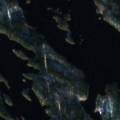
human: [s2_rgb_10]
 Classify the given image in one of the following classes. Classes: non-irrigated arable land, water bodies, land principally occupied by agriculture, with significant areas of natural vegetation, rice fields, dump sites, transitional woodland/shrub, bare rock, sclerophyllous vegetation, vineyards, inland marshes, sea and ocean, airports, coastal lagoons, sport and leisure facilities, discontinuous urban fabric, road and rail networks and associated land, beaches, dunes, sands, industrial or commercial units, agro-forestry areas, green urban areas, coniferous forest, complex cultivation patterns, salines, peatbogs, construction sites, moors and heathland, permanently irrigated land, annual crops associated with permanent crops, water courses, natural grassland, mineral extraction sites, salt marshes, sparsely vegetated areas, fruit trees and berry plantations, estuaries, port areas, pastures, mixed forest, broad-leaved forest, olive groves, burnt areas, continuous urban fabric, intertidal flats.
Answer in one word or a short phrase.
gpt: mixed forest, water bodies